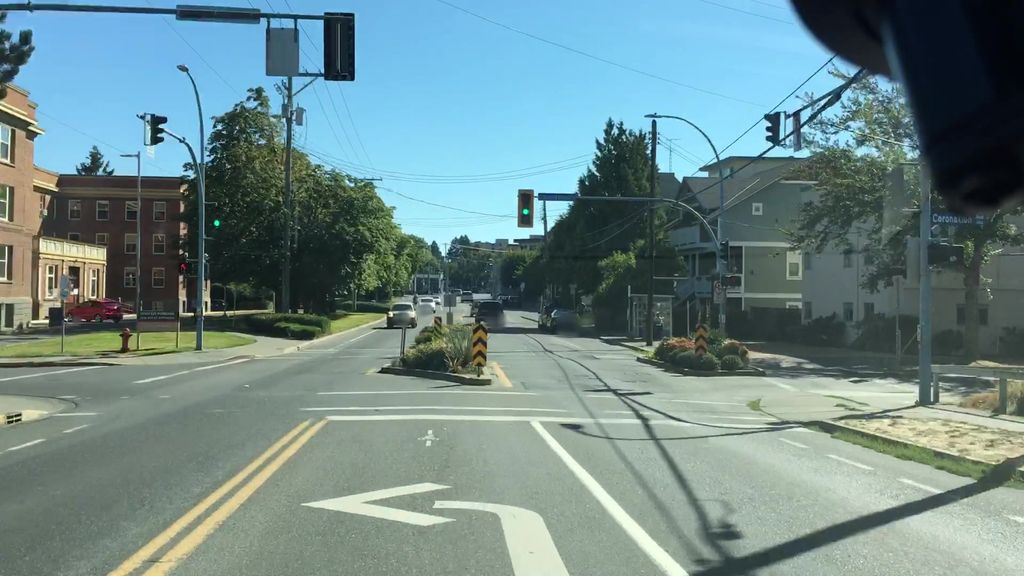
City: victoria